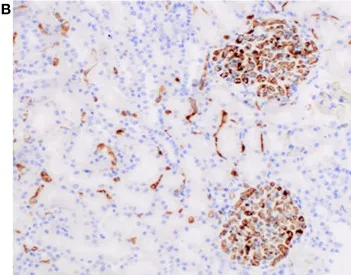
(B) First kidney biopsy. Immunohistochemistry for IgA reveals intense granular staining, predominantly mesangial (200x).
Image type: pathology (immunostaining)